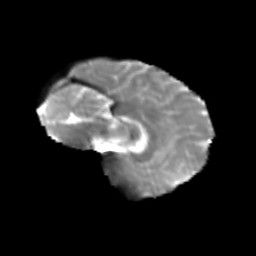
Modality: T2w
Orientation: sagittal
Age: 32
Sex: female
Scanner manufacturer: siemens
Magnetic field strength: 3 T
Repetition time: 1.8 s
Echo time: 0.07 s